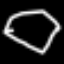
Label: diamond